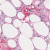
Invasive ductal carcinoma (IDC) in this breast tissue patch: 0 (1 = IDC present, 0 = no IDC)